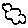
Label: cloud